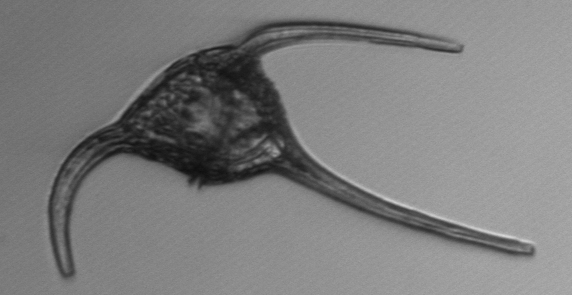
Label: Tripos